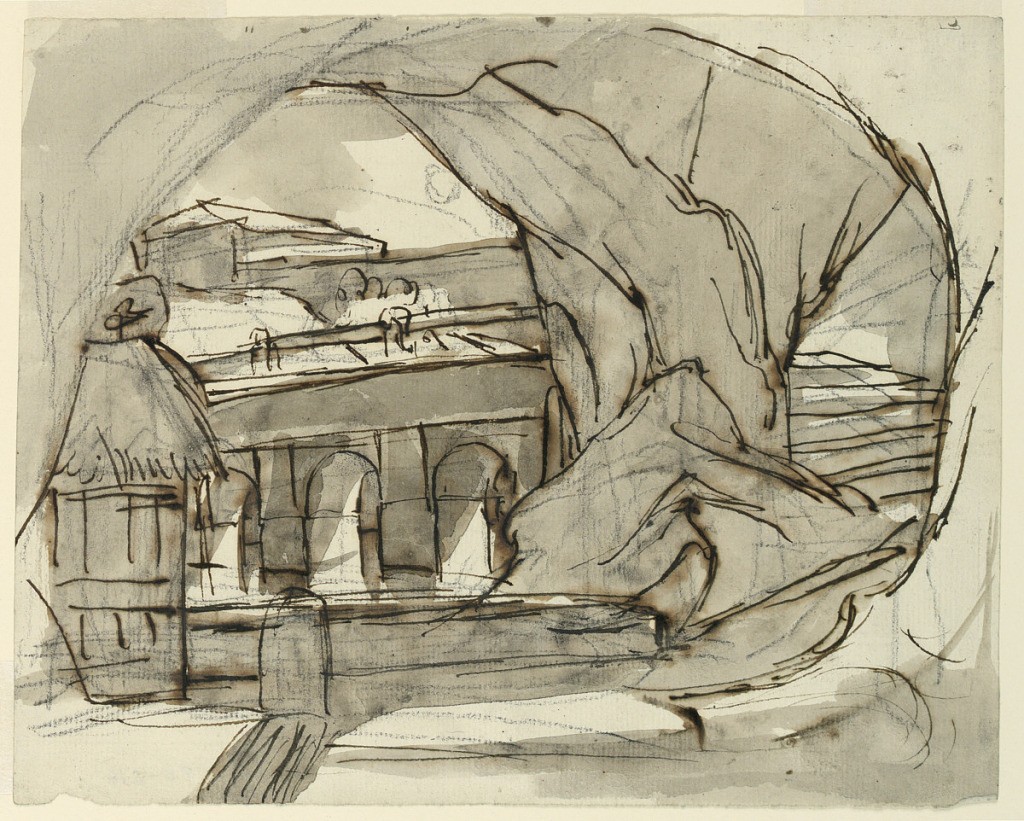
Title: Stage Design, Grotto
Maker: Pietro di Gottardo Gonzaga, Italian, 1751 - 1831
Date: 18th century
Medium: Pen and brown ink, brush and gray wash, black chalk on laid paper
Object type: Drawing
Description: Horizontal rectangle. Stairs at right leading down into cave opening on the left side toward buildings at distance.